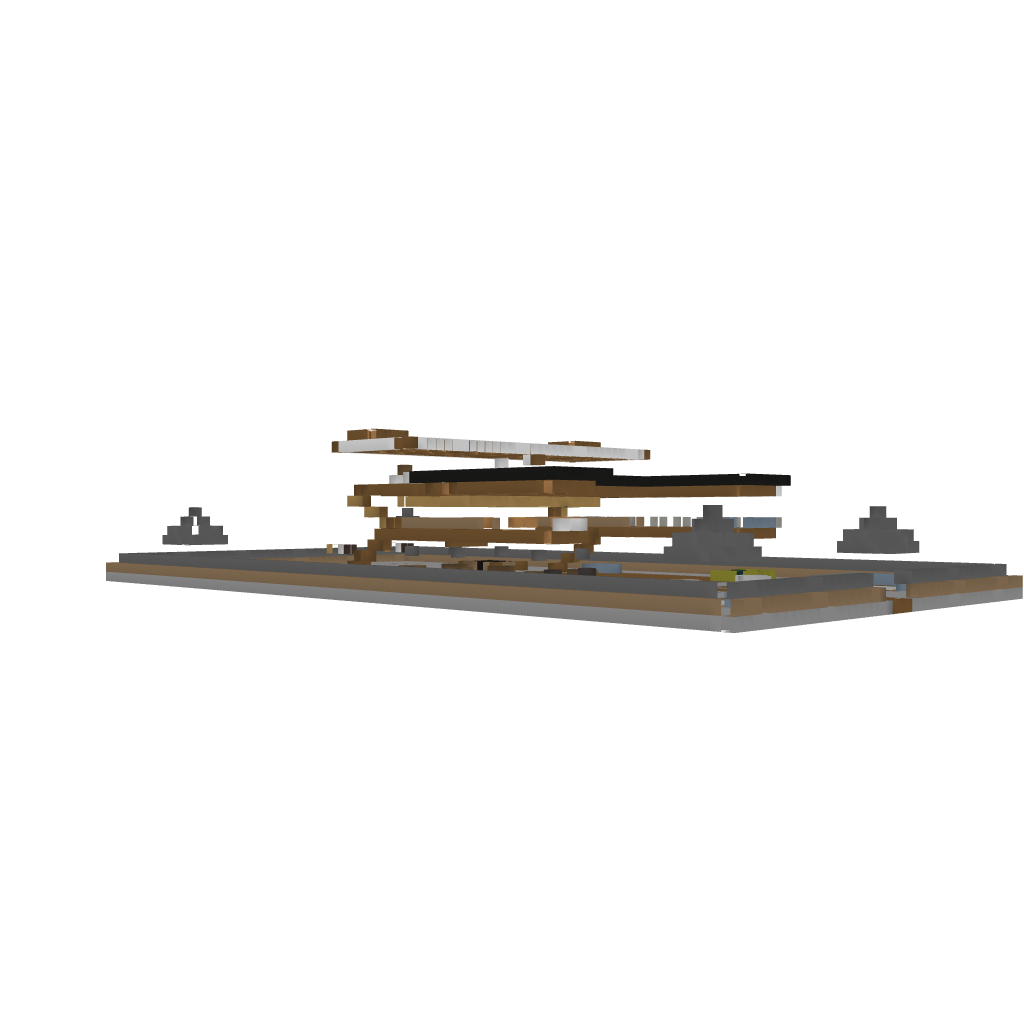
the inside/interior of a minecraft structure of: Iron Mansion